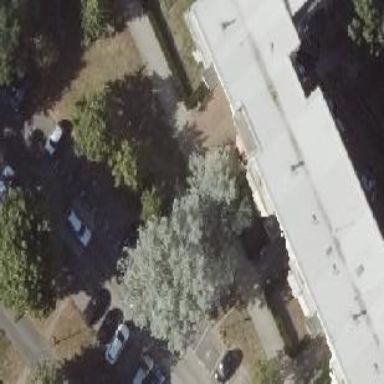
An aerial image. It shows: Parking available on the street side.